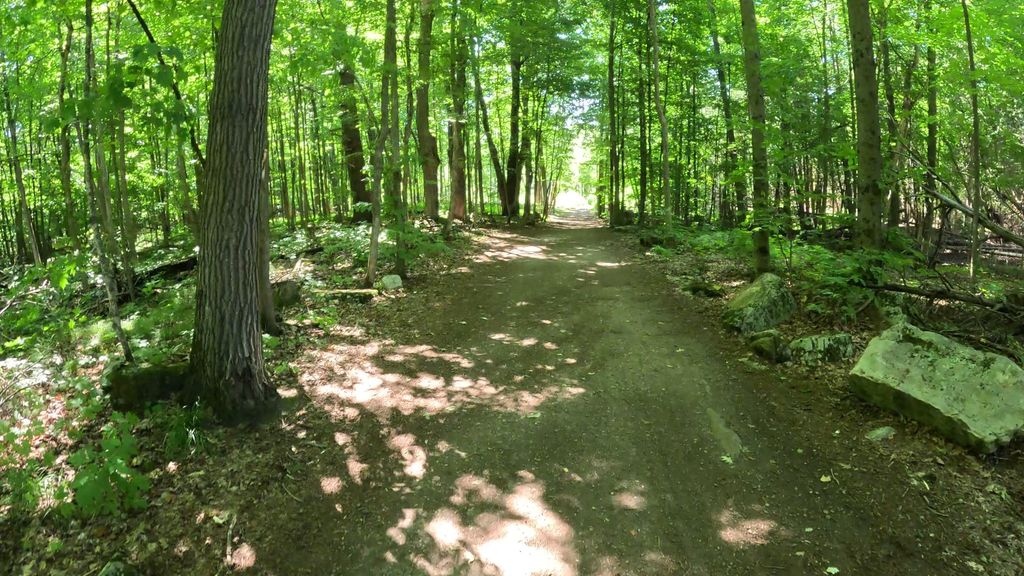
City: ottawa-gatineau